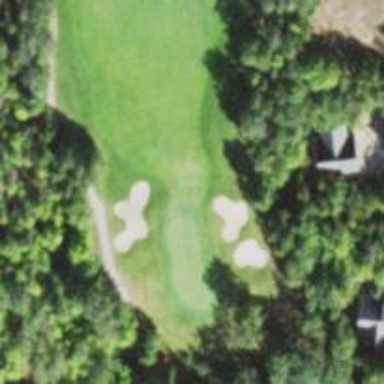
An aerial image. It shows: Golf hole.